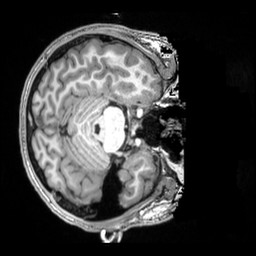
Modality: T1w
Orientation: axial
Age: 19
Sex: male
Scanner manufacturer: siemens
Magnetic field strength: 3 T
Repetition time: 2.5 s
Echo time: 0.00343 s